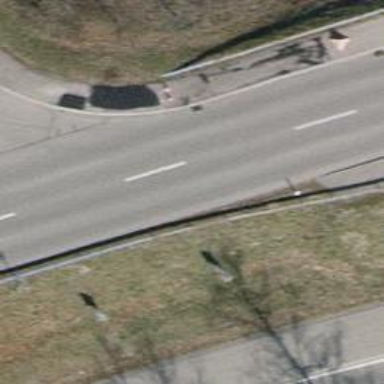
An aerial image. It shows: Tertiary road with asphalt surface and embankment.